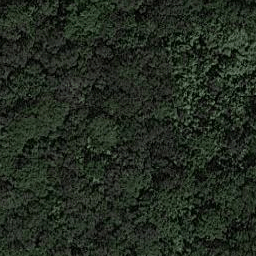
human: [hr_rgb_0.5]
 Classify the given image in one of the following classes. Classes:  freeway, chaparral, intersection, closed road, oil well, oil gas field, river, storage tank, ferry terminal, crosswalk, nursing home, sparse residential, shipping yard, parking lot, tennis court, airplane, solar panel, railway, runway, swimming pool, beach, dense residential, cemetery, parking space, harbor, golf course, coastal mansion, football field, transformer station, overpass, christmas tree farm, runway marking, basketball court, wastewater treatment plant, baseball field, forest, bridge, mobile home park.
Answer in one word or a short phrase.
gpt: forest